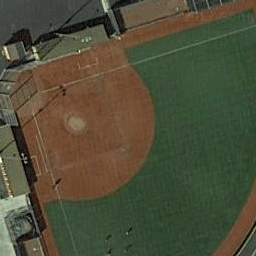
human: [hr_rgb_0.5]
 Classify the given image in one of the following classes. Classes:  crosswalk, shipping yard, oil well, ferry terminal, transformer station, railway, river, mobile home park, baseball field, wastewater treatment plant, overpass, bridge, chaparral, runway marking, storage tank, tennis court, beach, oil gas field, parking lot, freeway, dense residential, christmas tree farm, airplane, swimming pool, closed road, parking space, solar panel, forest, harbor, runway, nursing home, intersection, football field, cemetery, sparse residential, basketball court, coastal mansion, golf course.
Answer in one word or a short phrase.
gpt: baseball field